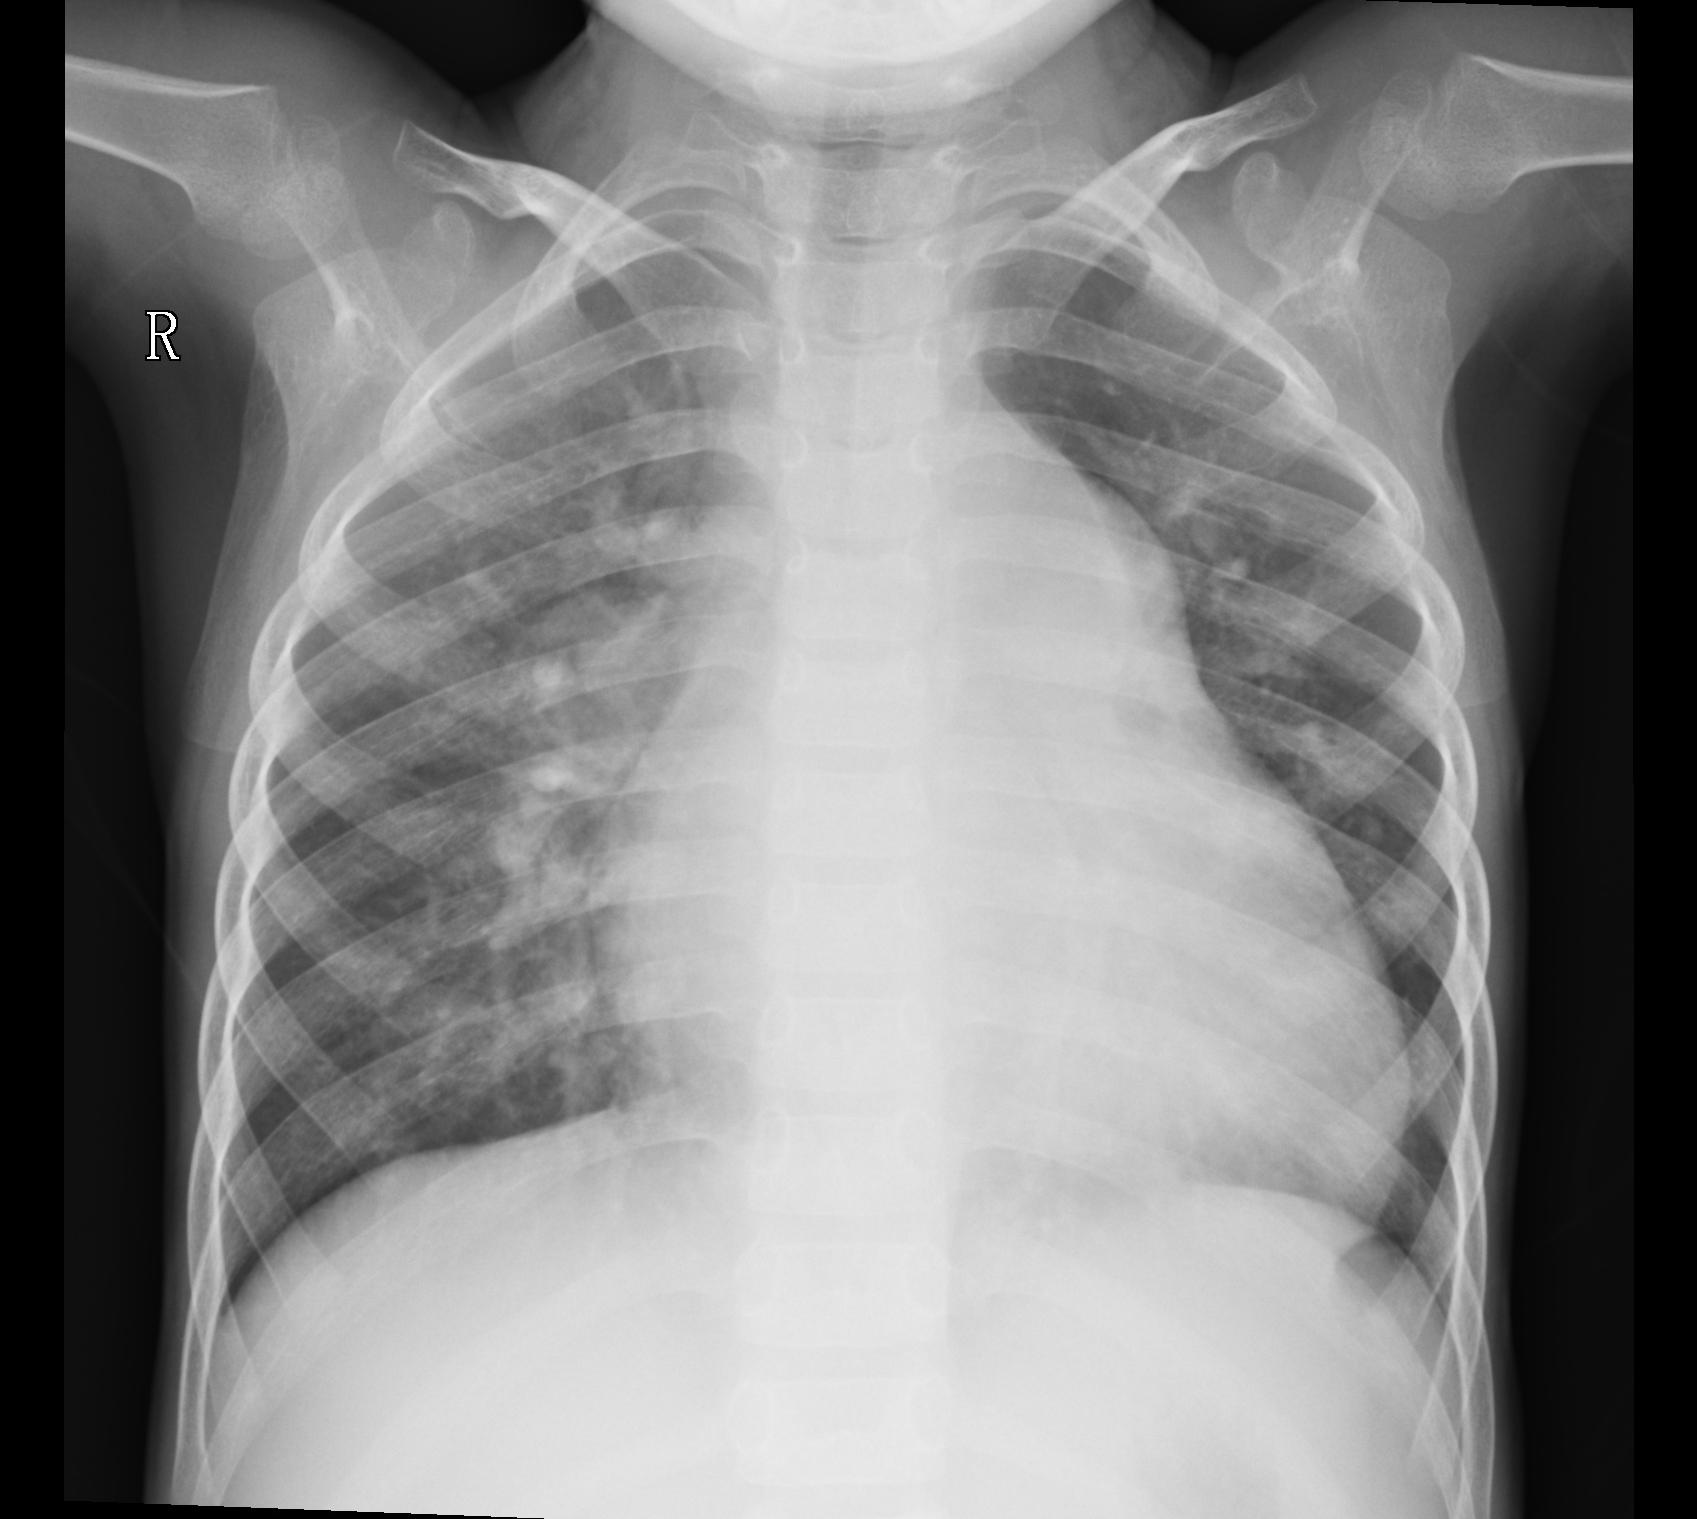
Diagnosis: PNEUMONIA